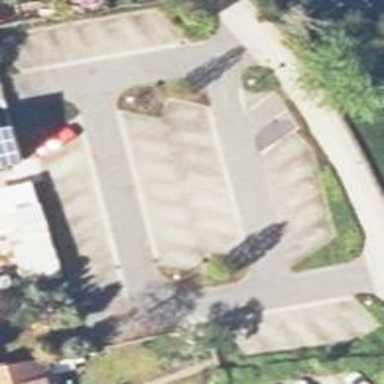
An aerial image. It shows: Parking area with paving stones surface.